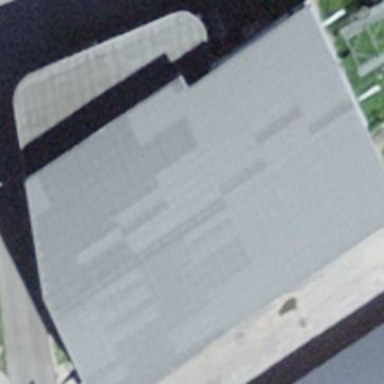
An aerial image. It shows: Train station building.